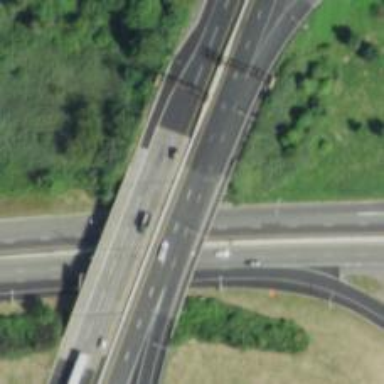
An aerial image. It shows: Motorway bridge with asphalt surface.